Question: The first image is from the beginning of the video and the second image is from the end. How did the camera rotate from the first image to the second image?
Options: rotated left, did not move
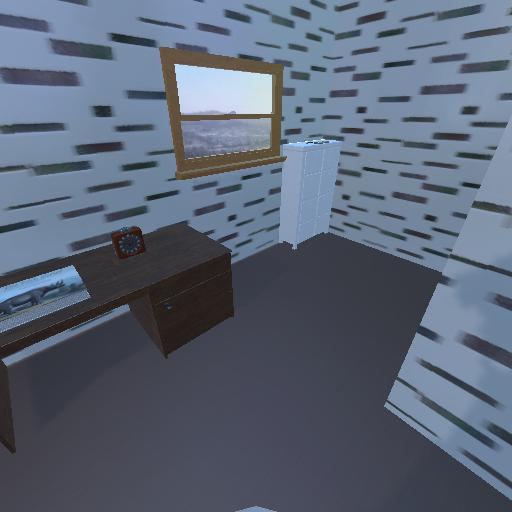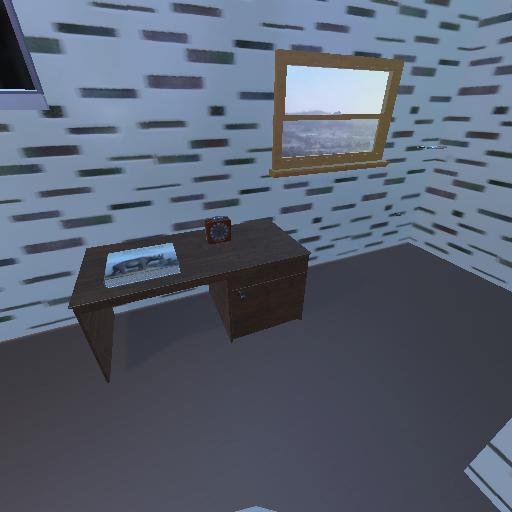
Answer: rotated left